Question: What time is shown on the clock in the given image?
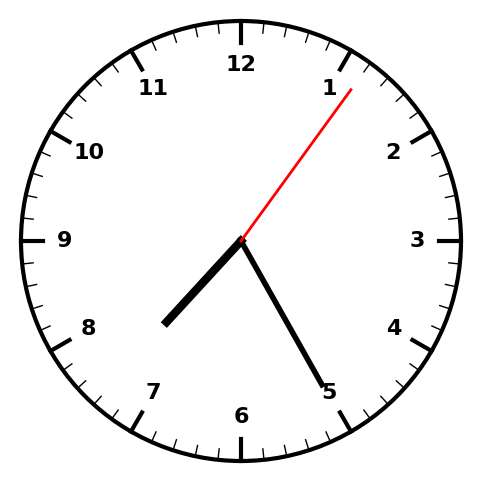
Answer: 07:25:06